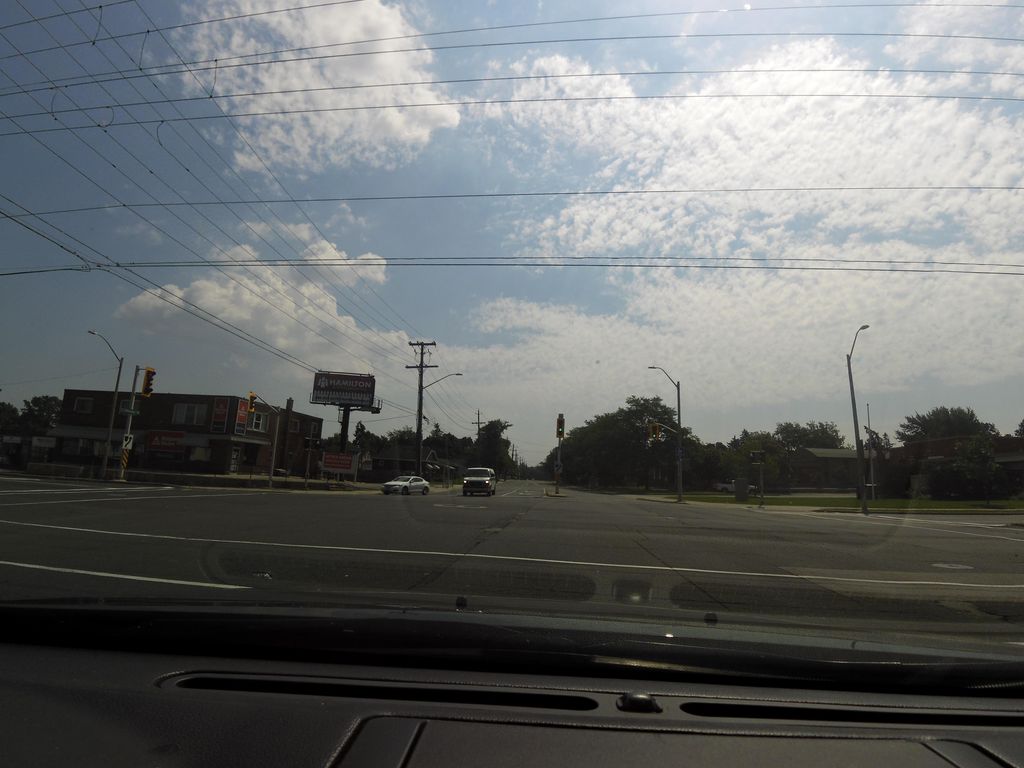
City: hamilton